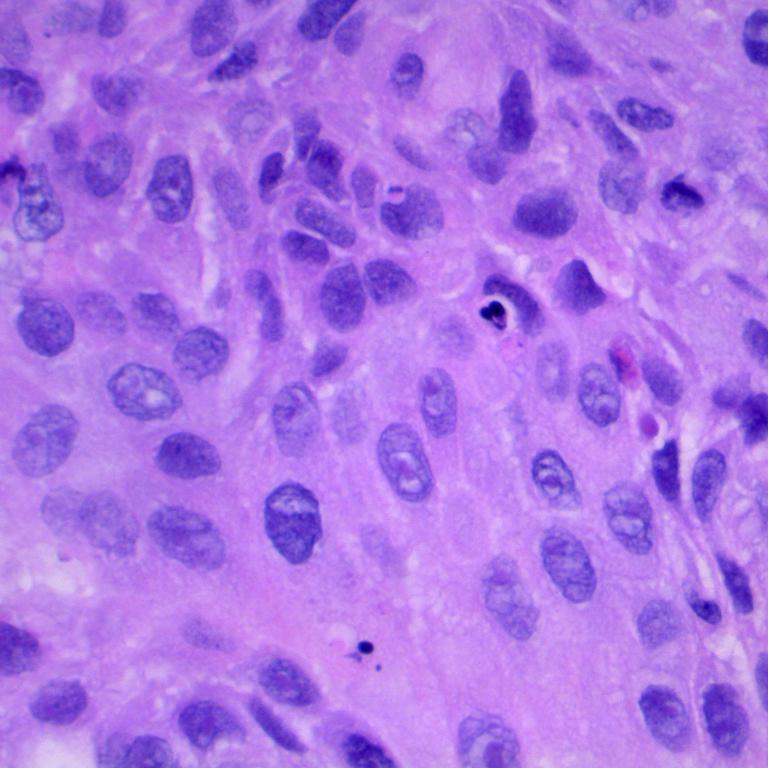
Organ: lung
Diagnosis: squamous carcinomas